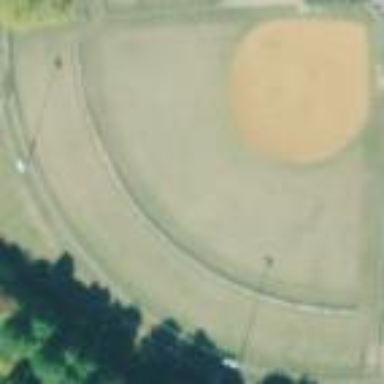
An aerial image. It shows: Baseball pitch for leisure land.